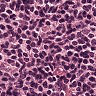
Metastatic tissue present: no